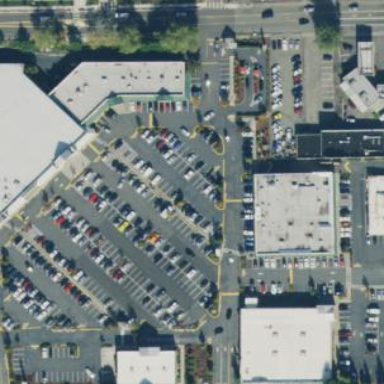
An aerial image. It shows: Retail area.